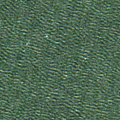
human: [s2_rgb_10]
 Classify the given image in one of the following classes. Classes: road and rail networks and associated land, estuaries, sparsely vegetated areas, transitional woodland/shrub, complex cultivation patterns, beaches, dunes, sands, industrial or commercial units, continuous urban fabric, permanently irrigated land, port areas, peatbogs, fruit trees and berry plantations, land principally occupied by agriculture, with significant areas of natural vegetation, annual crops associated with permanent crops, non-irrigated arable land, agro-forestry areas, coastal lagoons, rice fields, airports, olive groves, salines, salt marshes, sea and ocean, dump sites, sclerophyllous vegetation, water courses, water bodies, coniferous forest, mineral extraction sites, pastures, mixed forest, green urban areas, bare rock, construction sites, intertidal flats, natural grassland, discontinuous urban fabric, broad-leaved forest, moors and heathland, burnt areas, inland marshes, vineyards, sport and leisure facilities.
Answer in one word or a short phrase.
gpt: sea and ocean